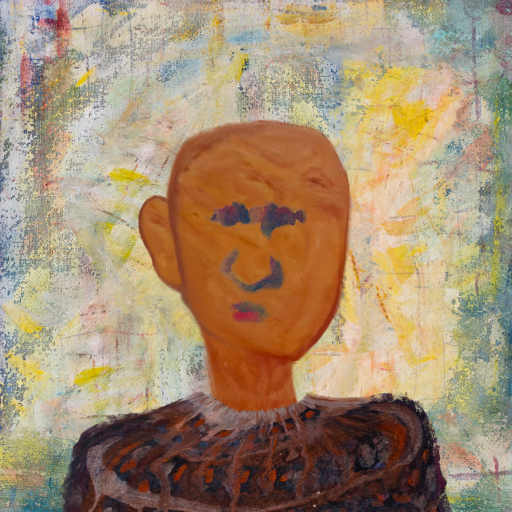
Background: Irani, Head And Neck Front: Pious_Lady, Face Front: In_The_Sun, Bust: Hypocrite, Hair Front: Blank, Head Accessory: Blank, Second Necklace: Blank, Necklace: Blank, Baby: Blank